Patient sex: F
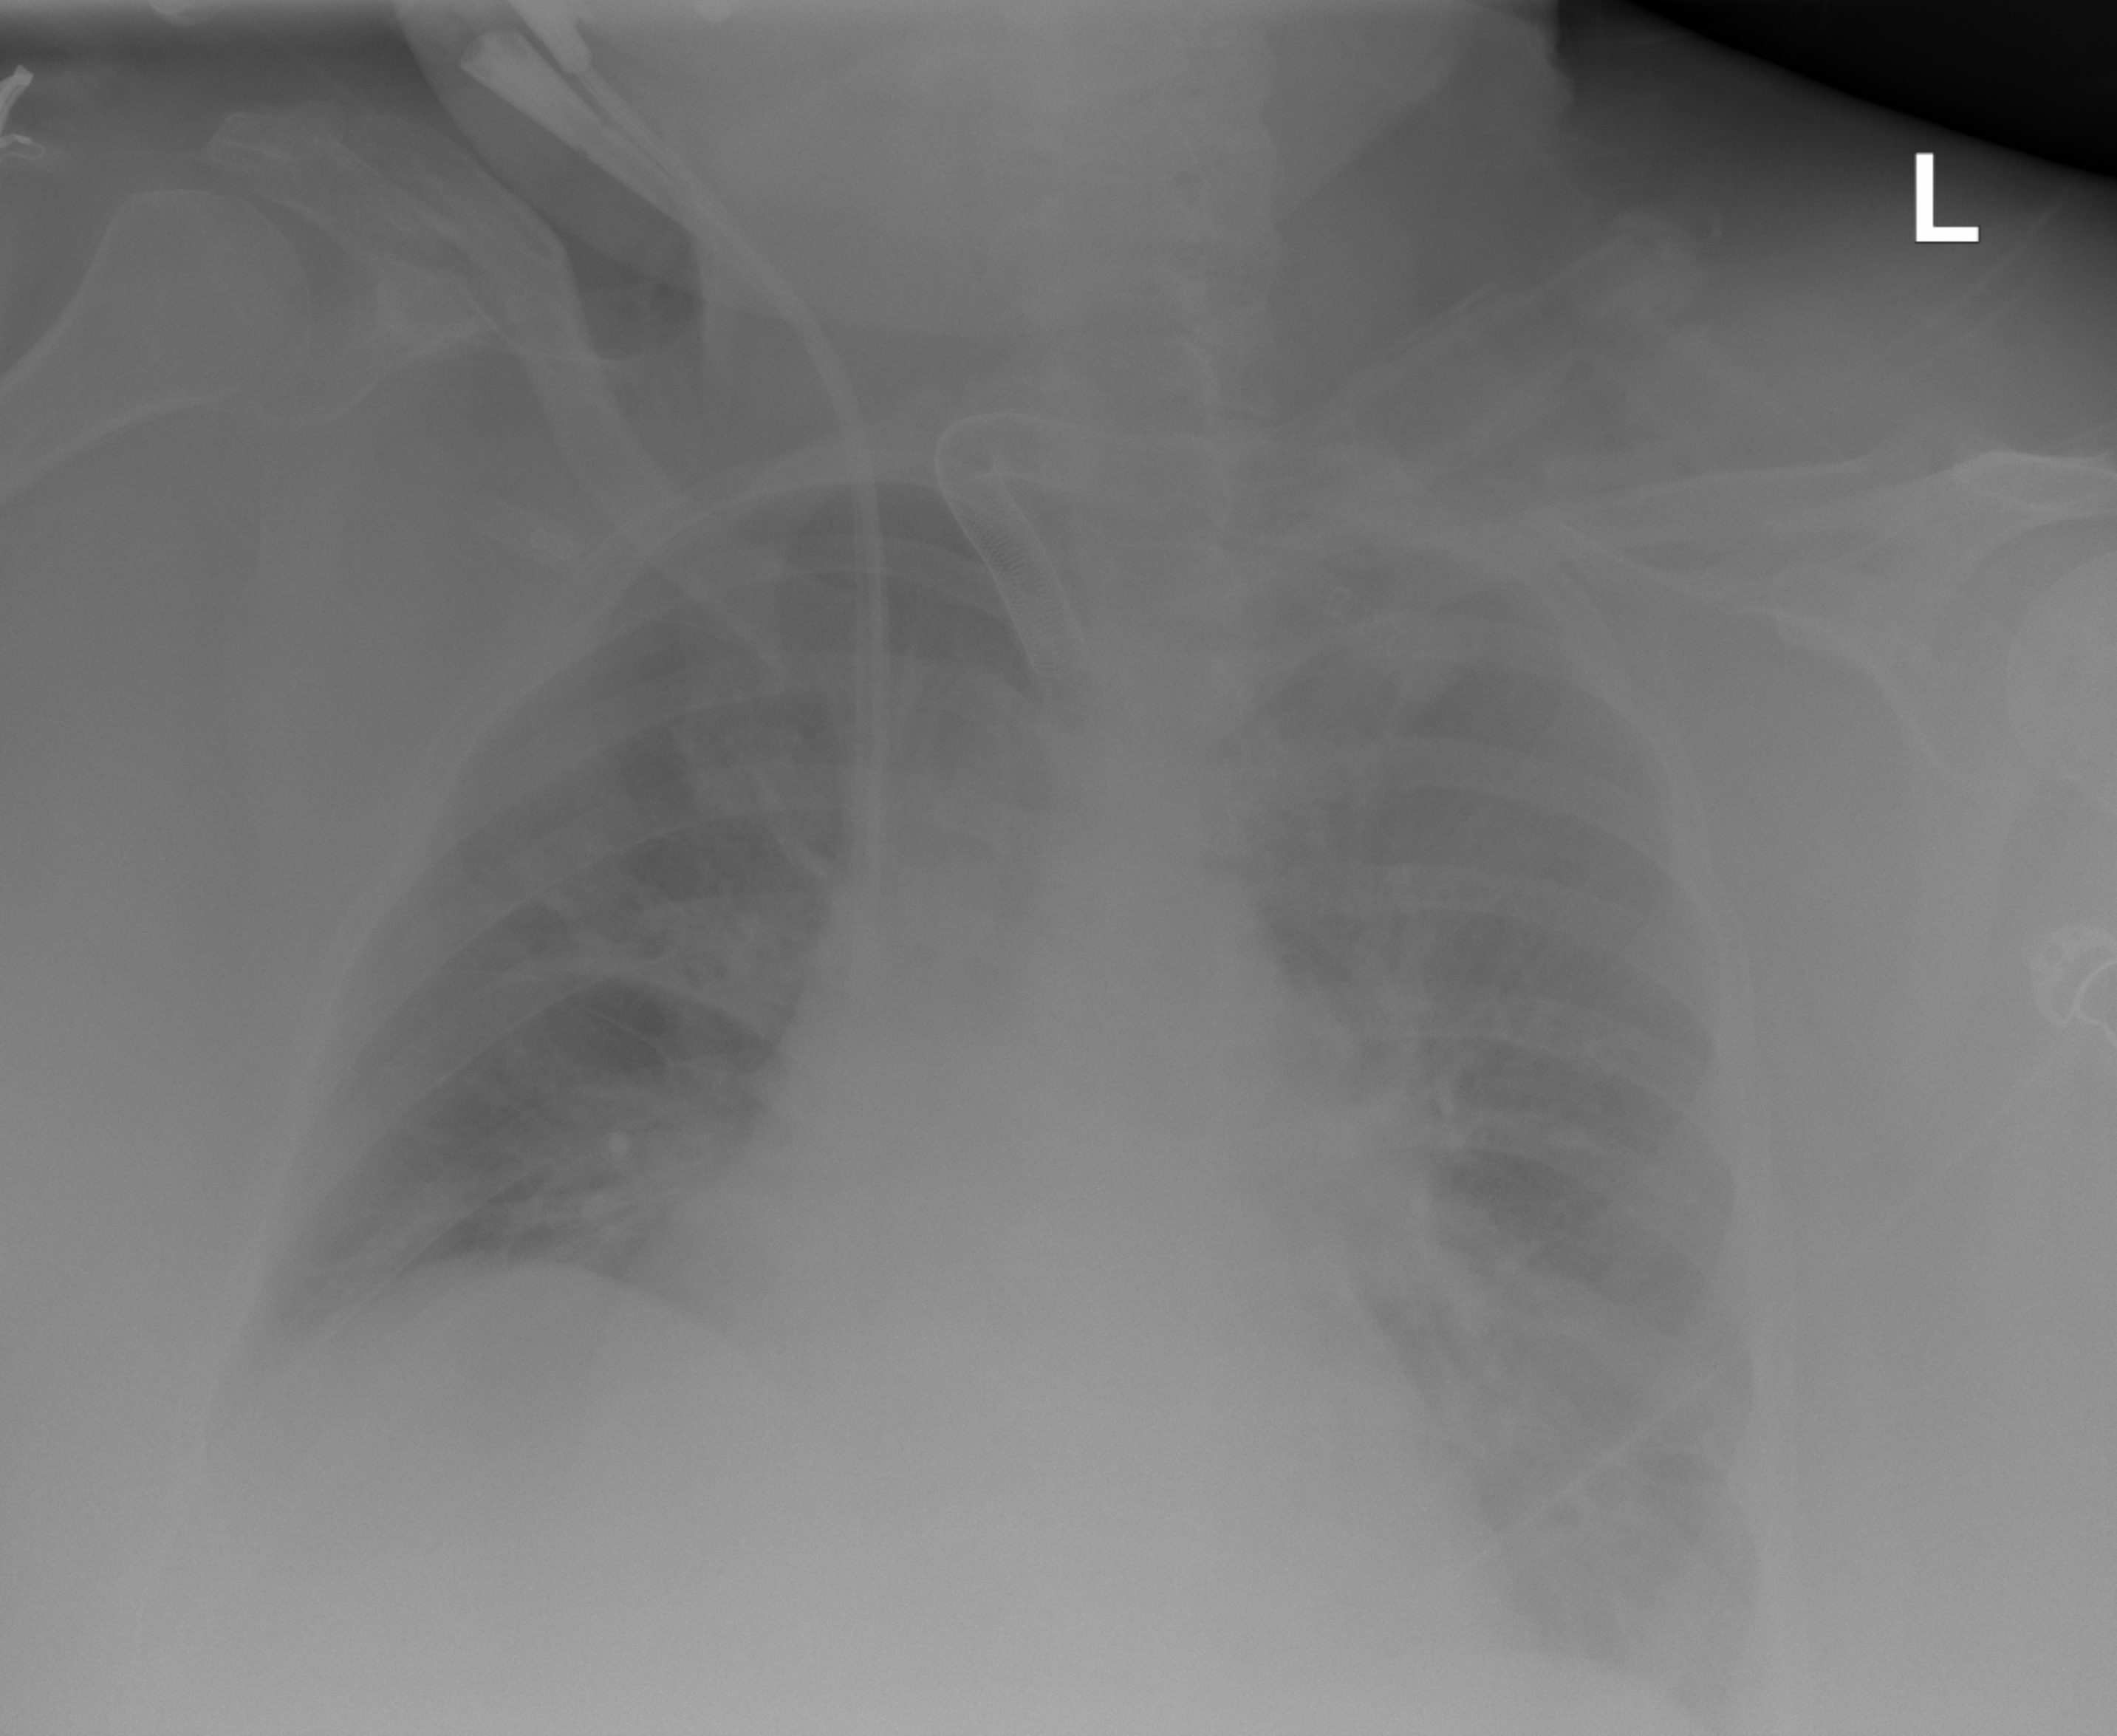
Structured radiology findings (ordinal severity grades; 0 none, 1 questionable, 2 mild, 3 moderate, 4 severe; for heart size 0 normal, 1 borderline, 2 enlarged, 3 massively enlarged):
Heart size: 2
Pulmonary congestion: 3
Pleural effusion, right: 2
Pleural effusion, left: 2
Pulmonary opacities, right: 2
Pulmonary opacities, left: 2
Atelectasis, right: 2
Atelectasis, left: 2